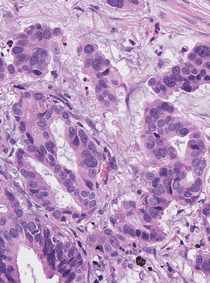
Tumor epithelial tissue: yes
Tumor-associated stroma tissue: yes
Normal tissue: no